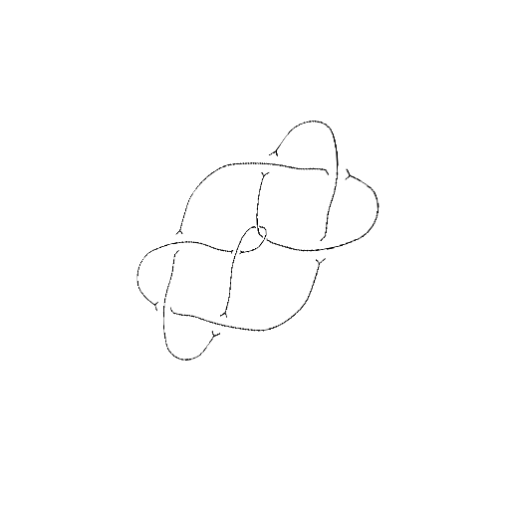
Crossing number: 9